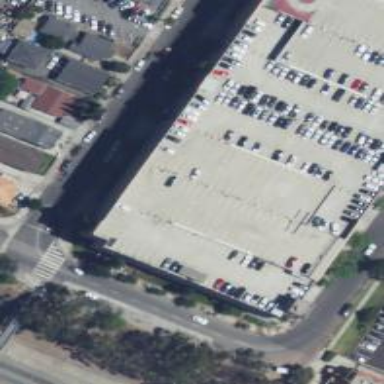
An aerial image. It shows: Multi-storey parking lot with asphalt surface.